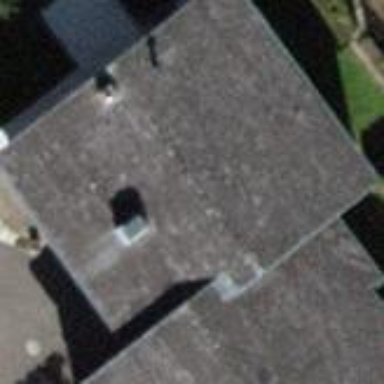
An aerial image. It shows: Semidetached house with pitched roof.